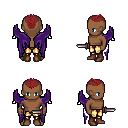
a pixel art fantasy rpg character, male body template, human, dark skin, purple wings, gold greaves, brunette short mohawk hairstyle, brown shoes, dagger, four views (front, back, left, right), 2x2 character sprite sheet, small pixel art, hard edges, no anti-aliasing